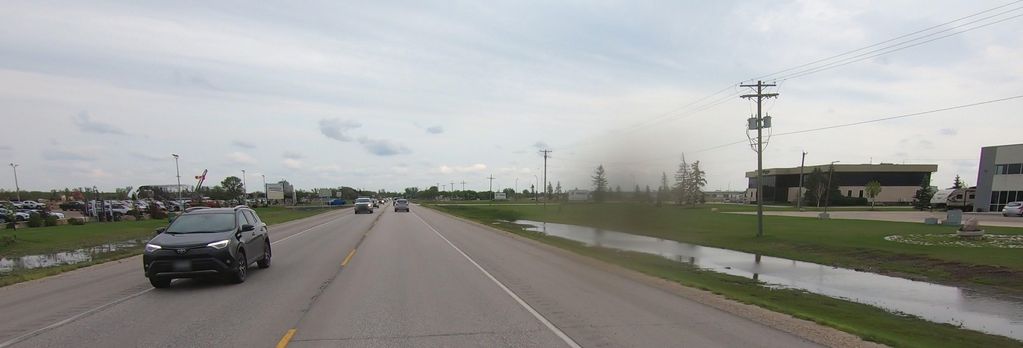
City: winnipeg